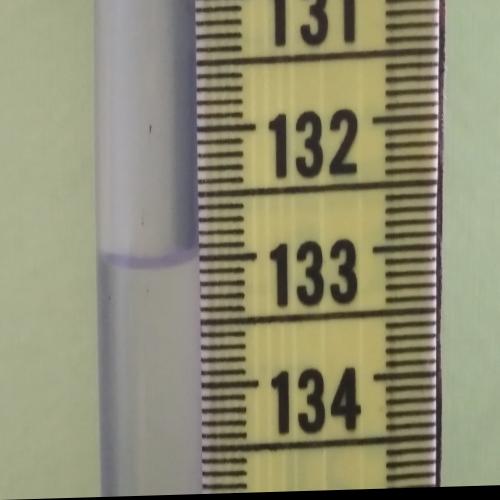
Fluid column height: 133.0 cm